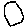
Label: circle